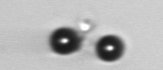
Label: bead